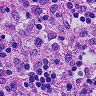
Metastatic tissue present: no